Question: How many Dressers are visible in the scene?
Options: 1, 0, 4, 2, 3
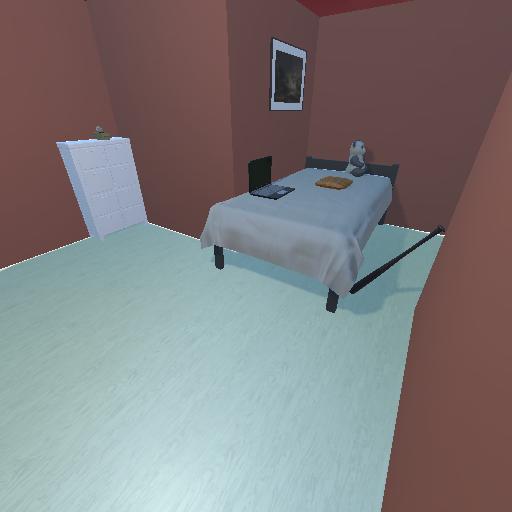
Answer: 1